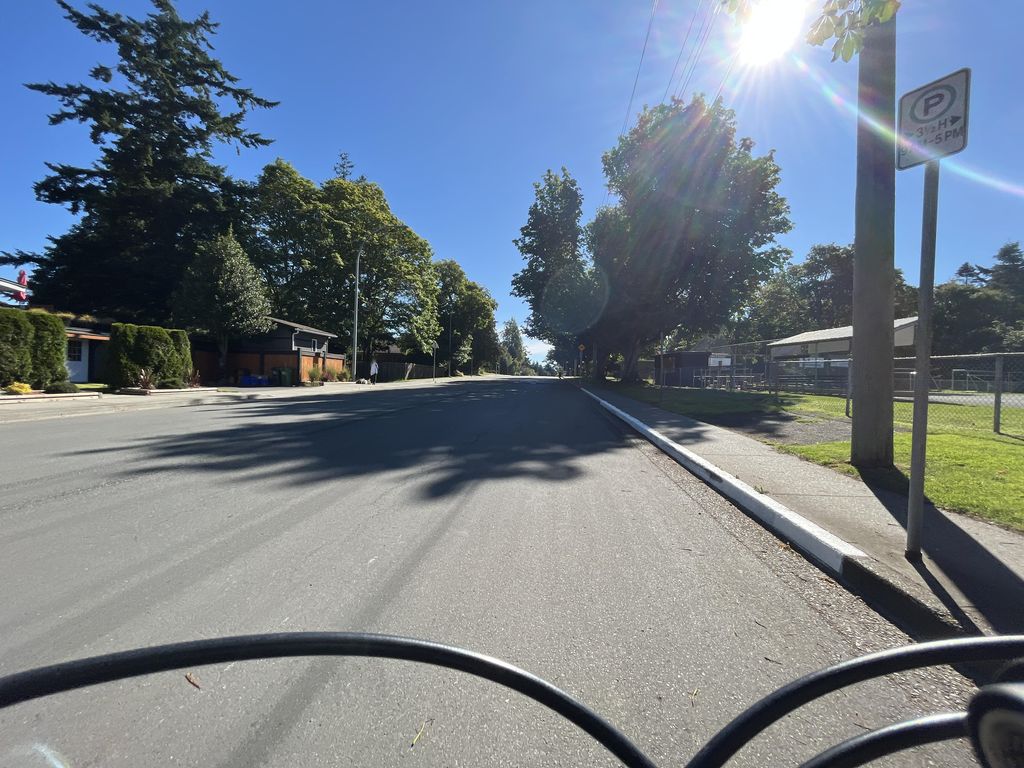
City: victoria